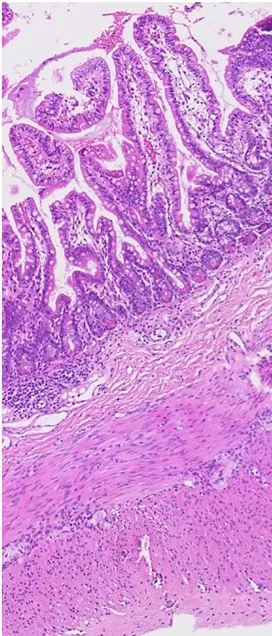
Pathology of small bowel biopsy at 18 weeks of her age. The small intestinal biopsy (jejunum) shows rather intact mucosal architecture with minimal inflammatory reaction (A).
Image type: pathology (h&e)